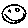
Label: smiley face